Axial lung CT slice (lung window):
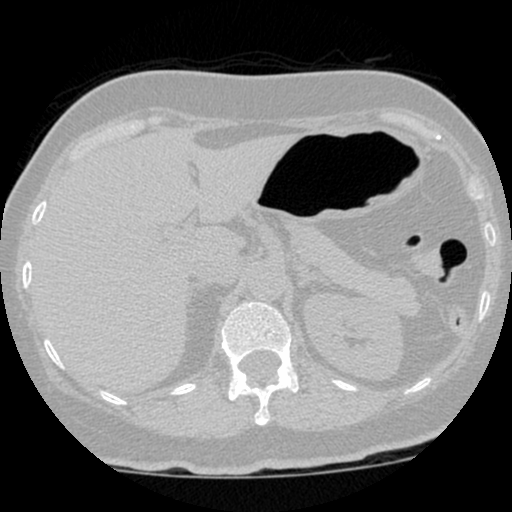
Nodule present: no